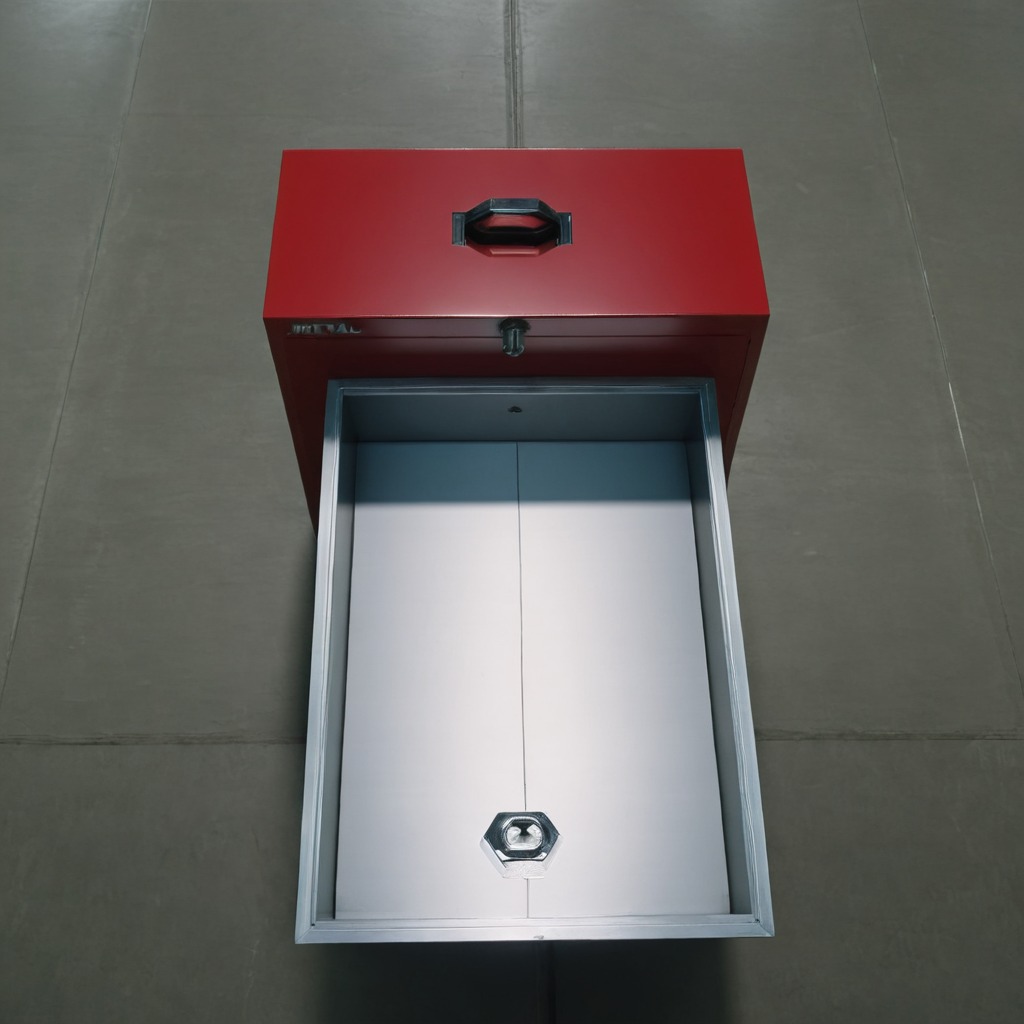
A metal nut is lying on the toolbox surface.